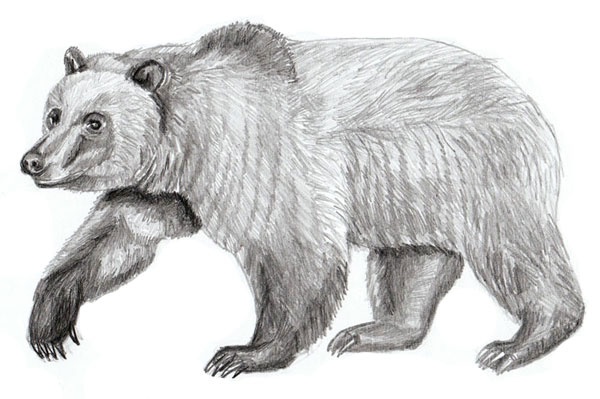
Label: brown bear, bruin, Ursus arctos